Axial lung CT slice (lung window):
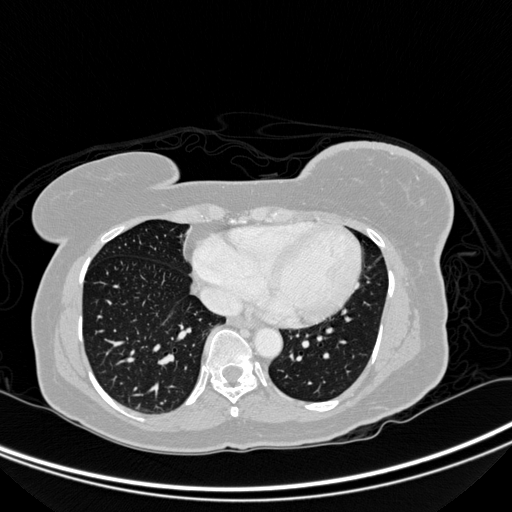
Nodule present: no